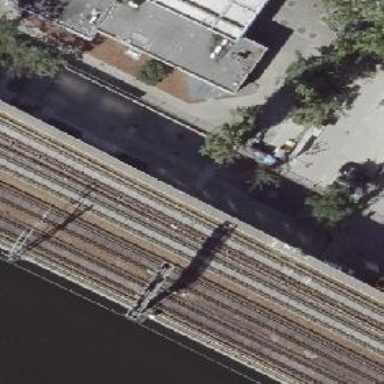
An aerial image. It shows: Viaduct bridge carrying electrified light rail line with ballastless tracks.